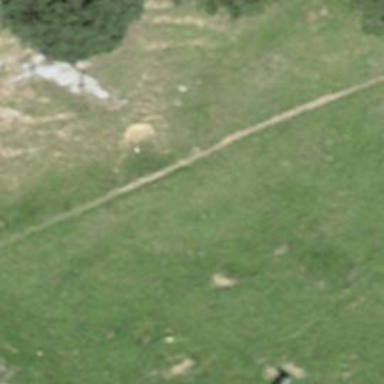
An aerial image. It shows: Path.